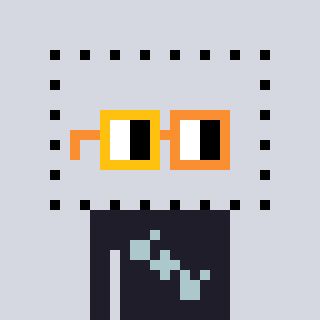
a pixel art character with square yellow and orange glasses, a void-shaped head and a grayscale-colored body on a cool background